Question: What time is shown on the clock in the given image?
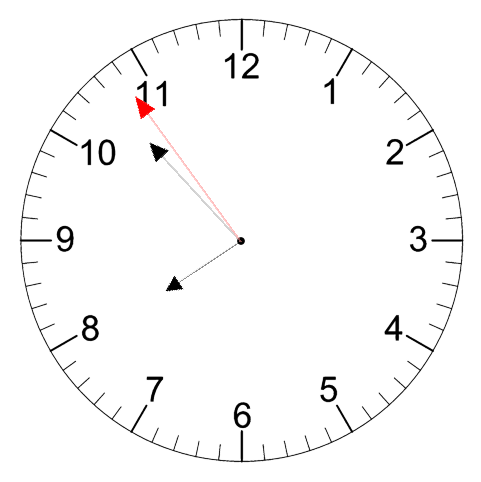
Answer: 07:52:54